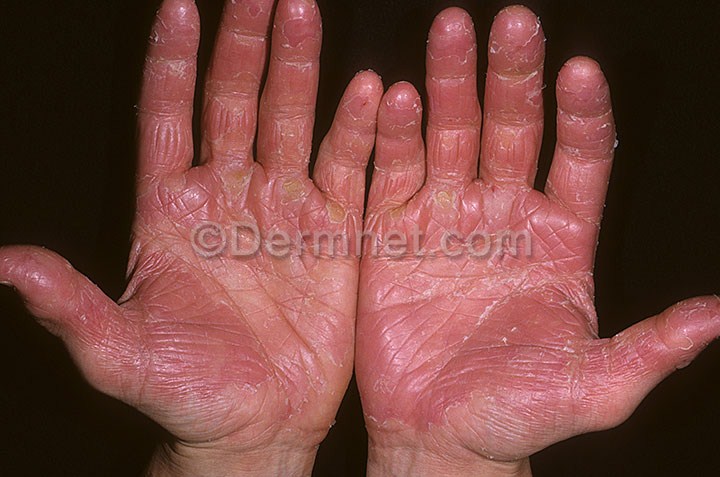
Disease: Eczema Photos